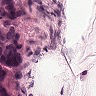
Metastatic tissue present: yes